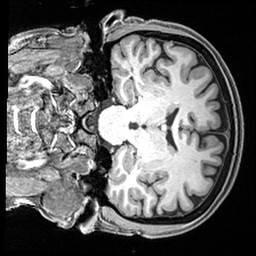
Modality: T1w
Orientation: coronal
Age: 42
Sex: female
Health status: healthy
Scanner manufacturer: siemens
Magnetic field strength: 3 T
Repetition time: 2.4 s
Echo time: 0.00217 s